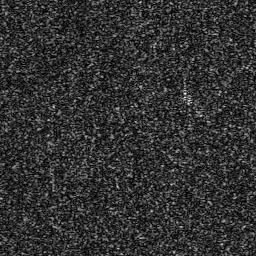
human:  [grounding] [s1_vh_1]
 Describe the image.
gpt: In the satellite image, there is  <ref>1 small ship </ref> <box>[[69, 32, 76, 43, 0]]</box> located at right.